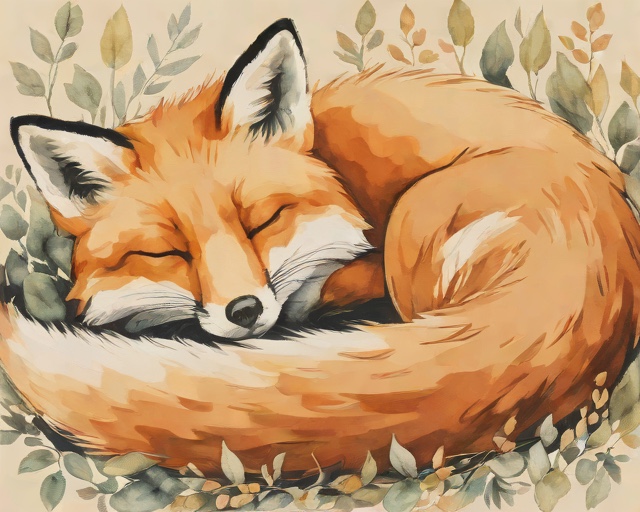
Category: New Baby